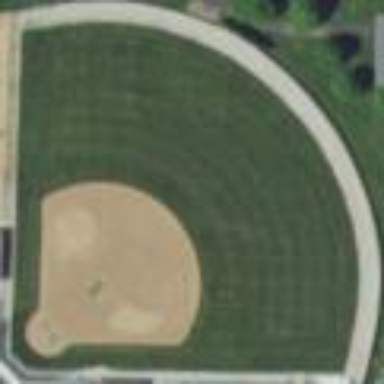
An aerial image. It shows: Softball pitch for leisure sports.